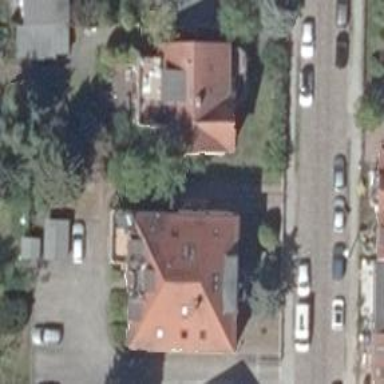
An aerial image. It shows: Apartment building with hipped roof.